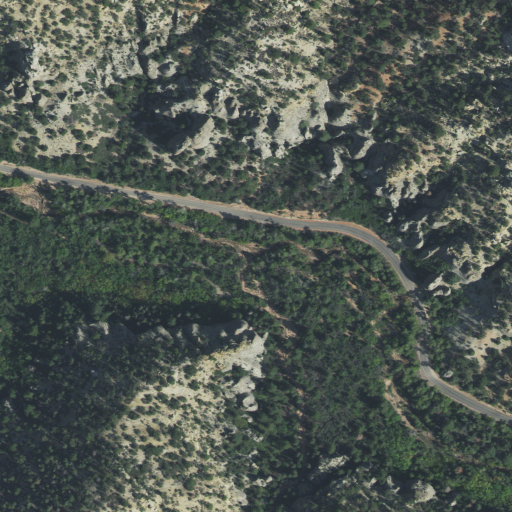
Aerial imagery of valley in Utah named Alum Cove containing evergreen forest, open development, shrub, and low intensity development